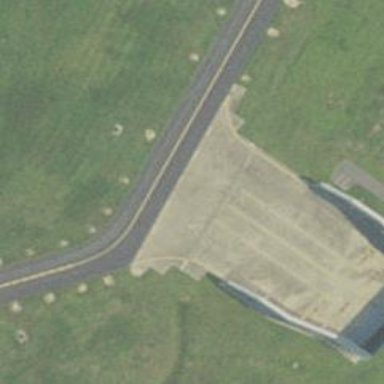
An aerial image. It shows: Image of taxiway at airport.